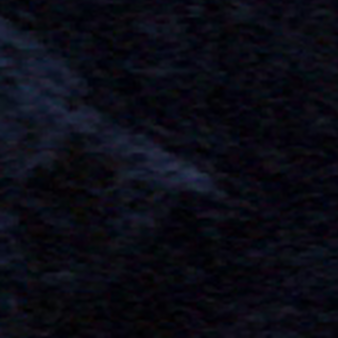
Label: other